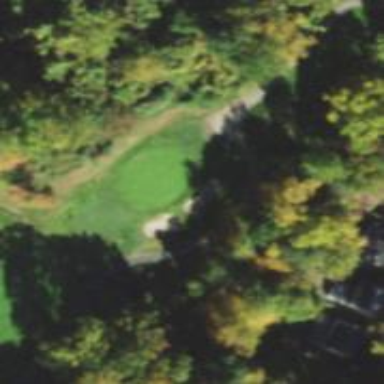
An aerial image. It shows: Golf hole.